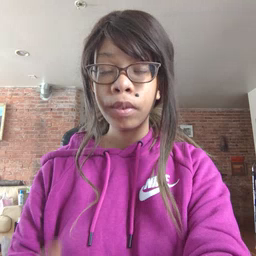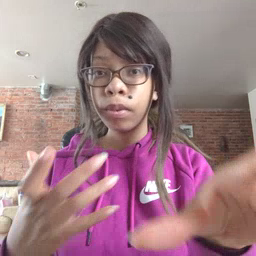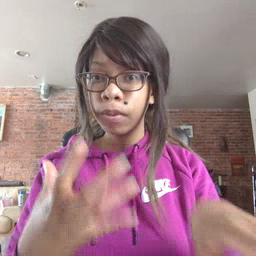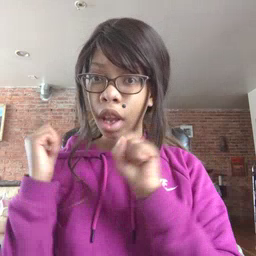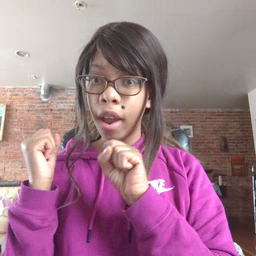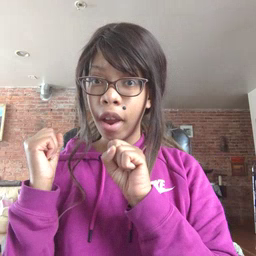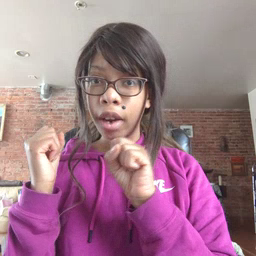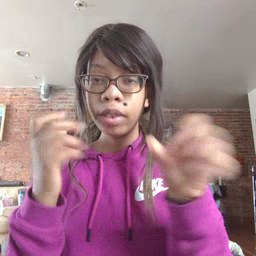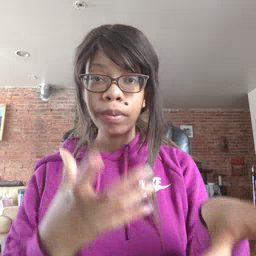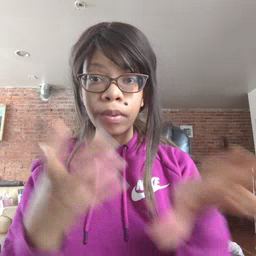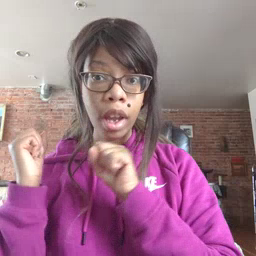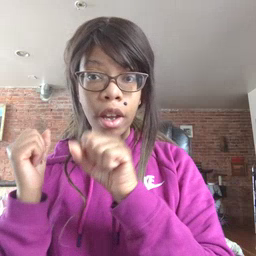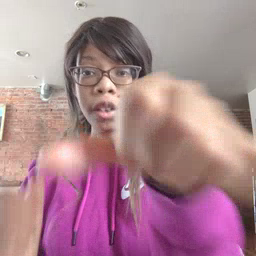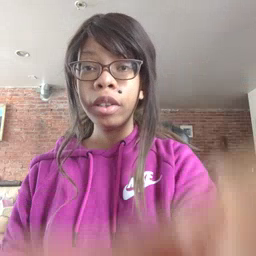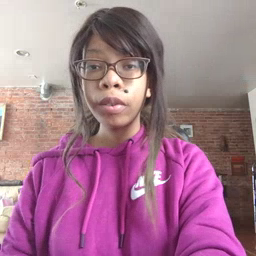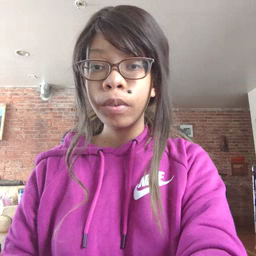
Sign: fast